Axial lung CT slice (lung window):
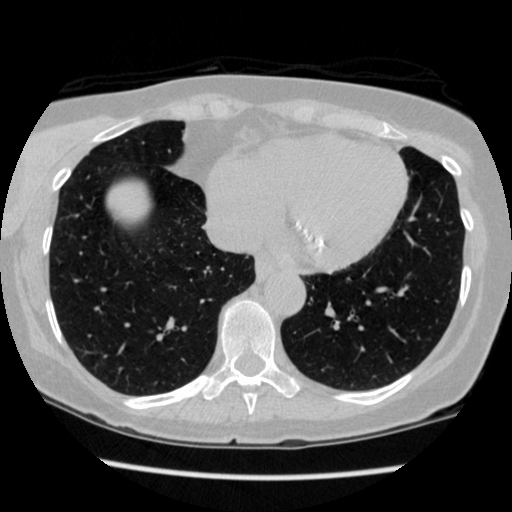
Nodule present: no